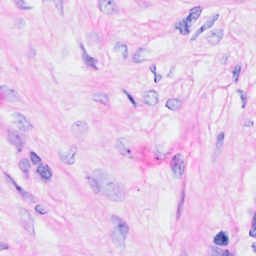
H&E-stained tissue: Breast